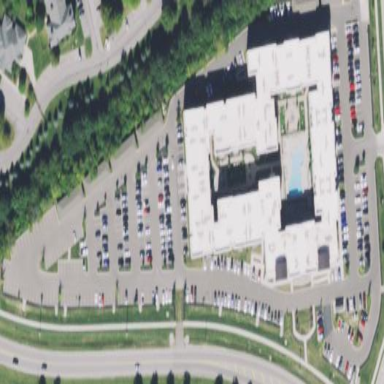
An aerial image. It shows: Parking area.